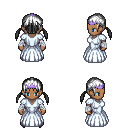
a pixel art fantasy rpg character, female body template, human, dark skin, underdress, white pants, white twin-tailed hairstyle, purple tiara, white cloth bandages, metal boots, four views (front, back, left, right), 2x2 character sprite sheet, small pixel art, hard edges, no anti-aliasing